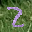
Label: 2